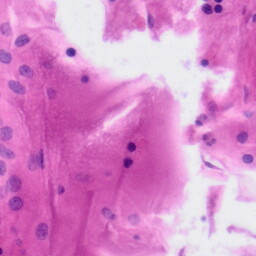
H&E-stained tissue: Tonsil